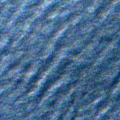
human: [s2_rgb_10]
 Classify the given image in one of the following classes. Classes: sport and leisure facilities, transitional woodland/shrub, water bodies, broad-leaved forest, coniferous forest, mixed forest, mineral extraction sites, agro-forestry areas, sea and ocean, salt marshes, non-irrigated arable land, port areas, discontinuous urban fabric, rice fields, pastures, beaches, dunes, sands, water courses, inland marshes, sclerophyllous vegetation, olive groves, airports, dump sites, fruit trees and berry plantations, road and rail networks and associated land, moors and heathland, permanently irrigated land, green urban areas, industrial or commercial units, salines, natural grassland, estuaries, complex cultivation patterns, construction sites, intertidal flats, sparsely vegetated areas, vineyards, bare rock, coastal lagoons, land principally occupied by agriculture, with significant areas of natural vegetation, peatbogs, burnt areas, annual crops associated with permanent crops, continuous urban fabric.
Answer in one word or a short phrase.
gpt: sea and ocean